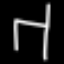
Label: chair